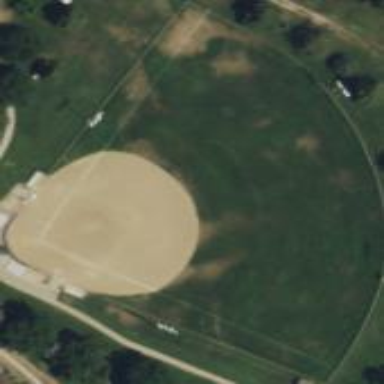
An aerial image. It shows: Baseball pitch for leisure land.